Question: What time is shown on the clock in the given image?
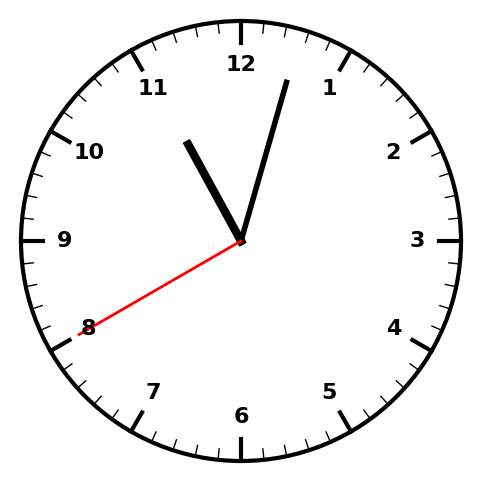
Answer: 11:02:40